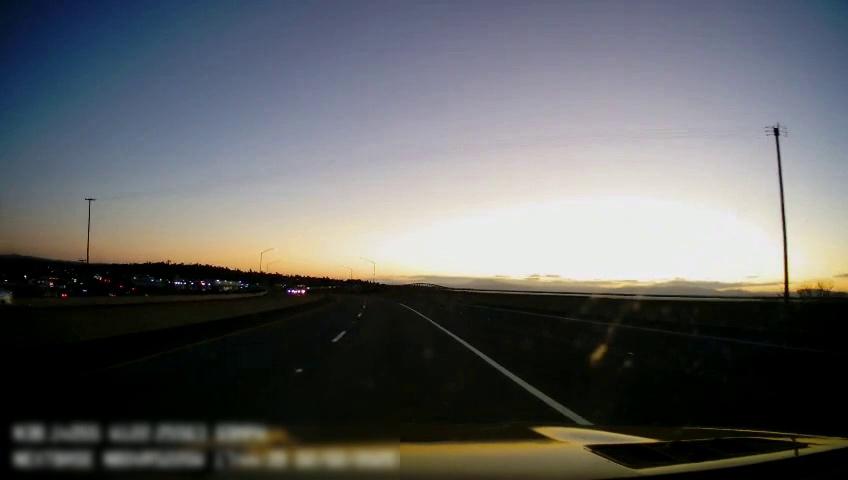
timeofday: Dusk/Dawn/Twilight
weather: Sunny
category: Drivable Space
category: Vehicles | SUV
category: Vehicles | Other LV
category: Lanes | Current Lane
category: Lanes | Current Lane
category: Lanes | Current Lane
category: Lanes | Alternate Lane
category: Lanes | Alternate Lane